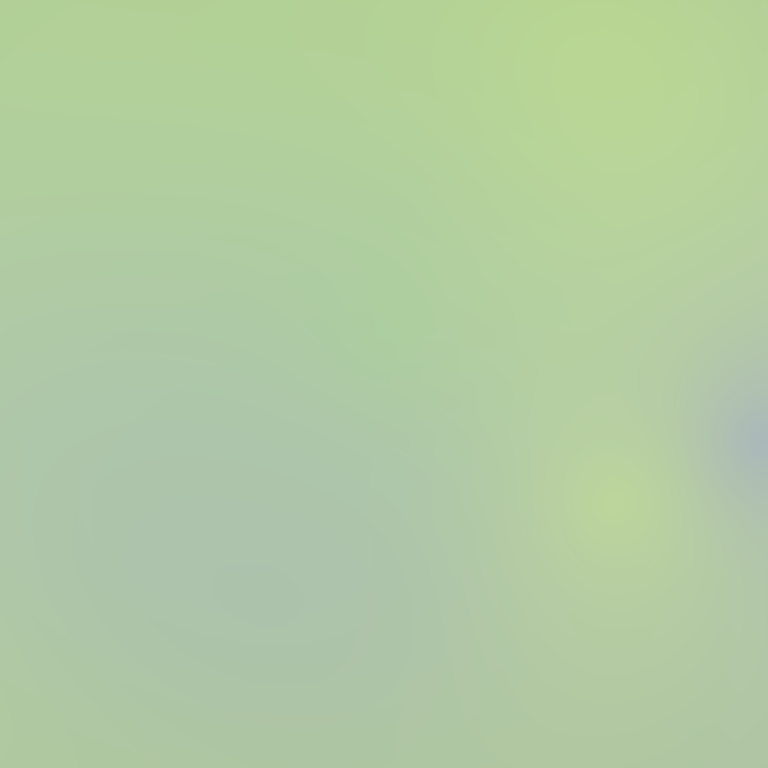
Abstract light effect, smooth gradient from soft green to pale yellow, calm atmosphere, diffuse light, no room, no furniture, no objects.